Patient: sex M, age 54
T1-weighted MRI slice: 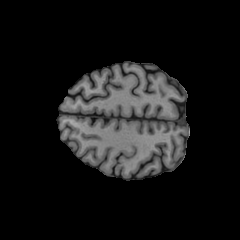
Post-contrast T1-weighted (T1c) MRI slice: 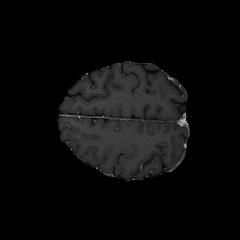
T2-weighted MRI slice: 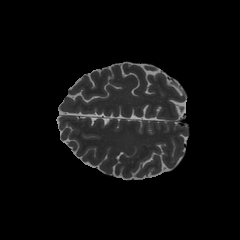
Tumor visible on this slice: no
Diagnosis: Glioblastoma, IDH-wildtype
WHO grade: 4